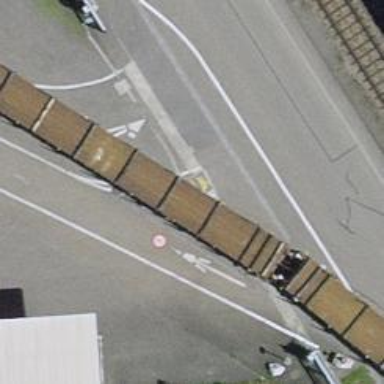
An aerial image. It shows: Railway switch.